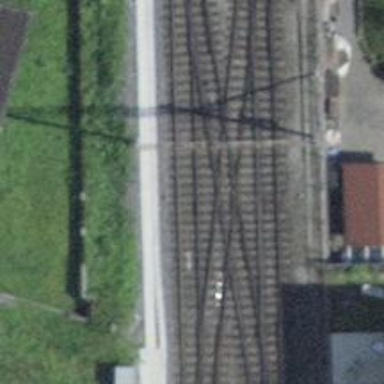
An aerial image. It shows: Narrow-gauge railway siding with electrified contact lines. It has one track.